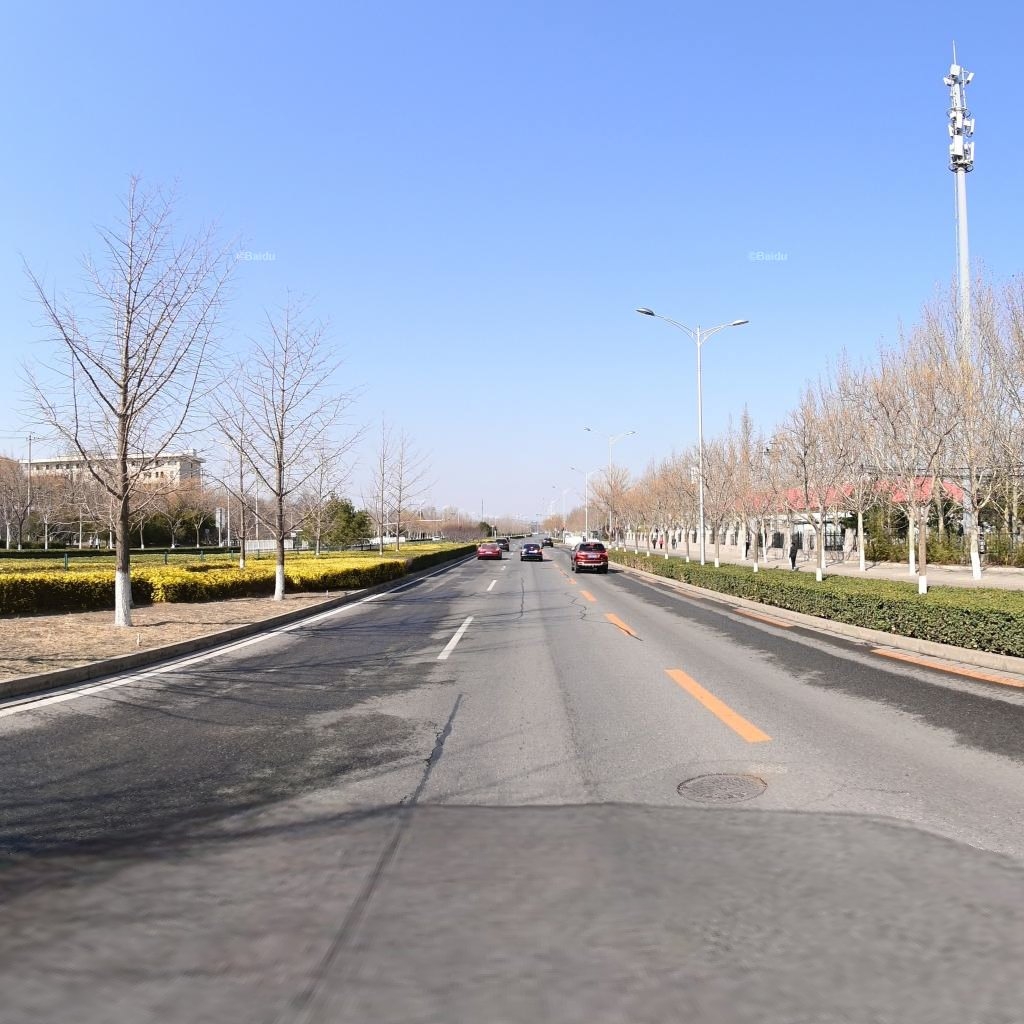
Region: Haidian
Road damage annotations: longitudinal patch, longitudinal patch, longitudinal patch, manhole cover, transverse crack